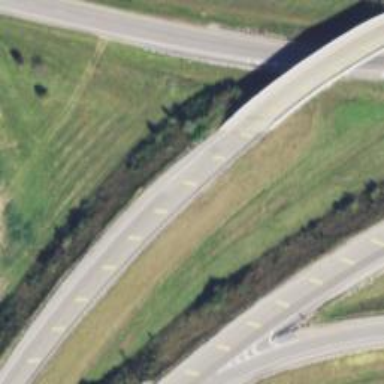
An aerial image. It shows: Asphalt motorway.